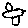
Label: bird